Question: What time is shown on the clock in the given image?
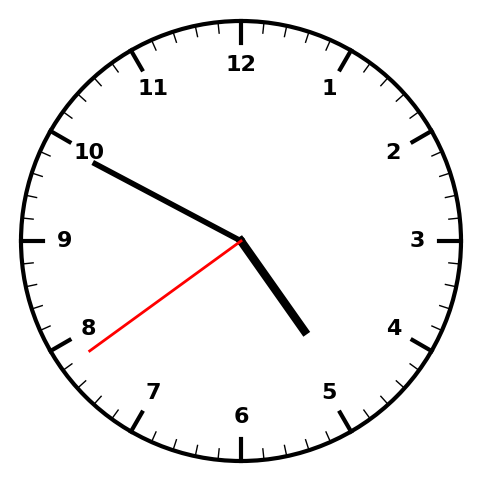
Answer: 04:49:39